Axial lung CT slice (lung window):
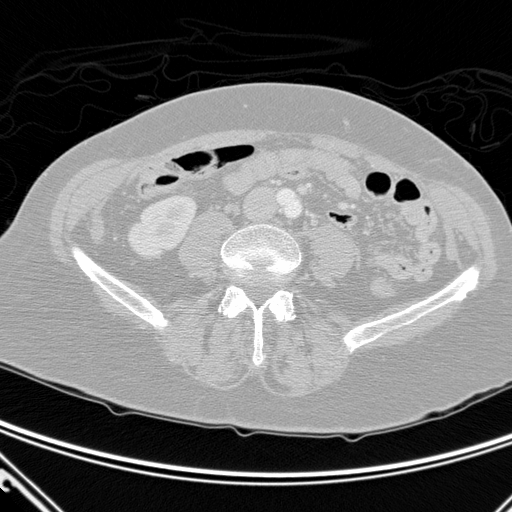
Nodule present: no